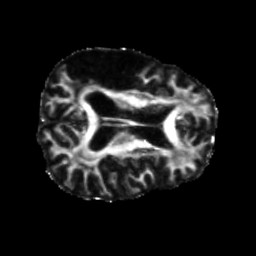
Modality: FA
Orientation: axial
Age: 66
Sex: male
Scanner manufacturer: siemens
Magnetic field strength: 3 T
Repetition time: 5.25 s
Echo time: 0.08 s